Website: crate-barrel
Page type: delivery-shipping
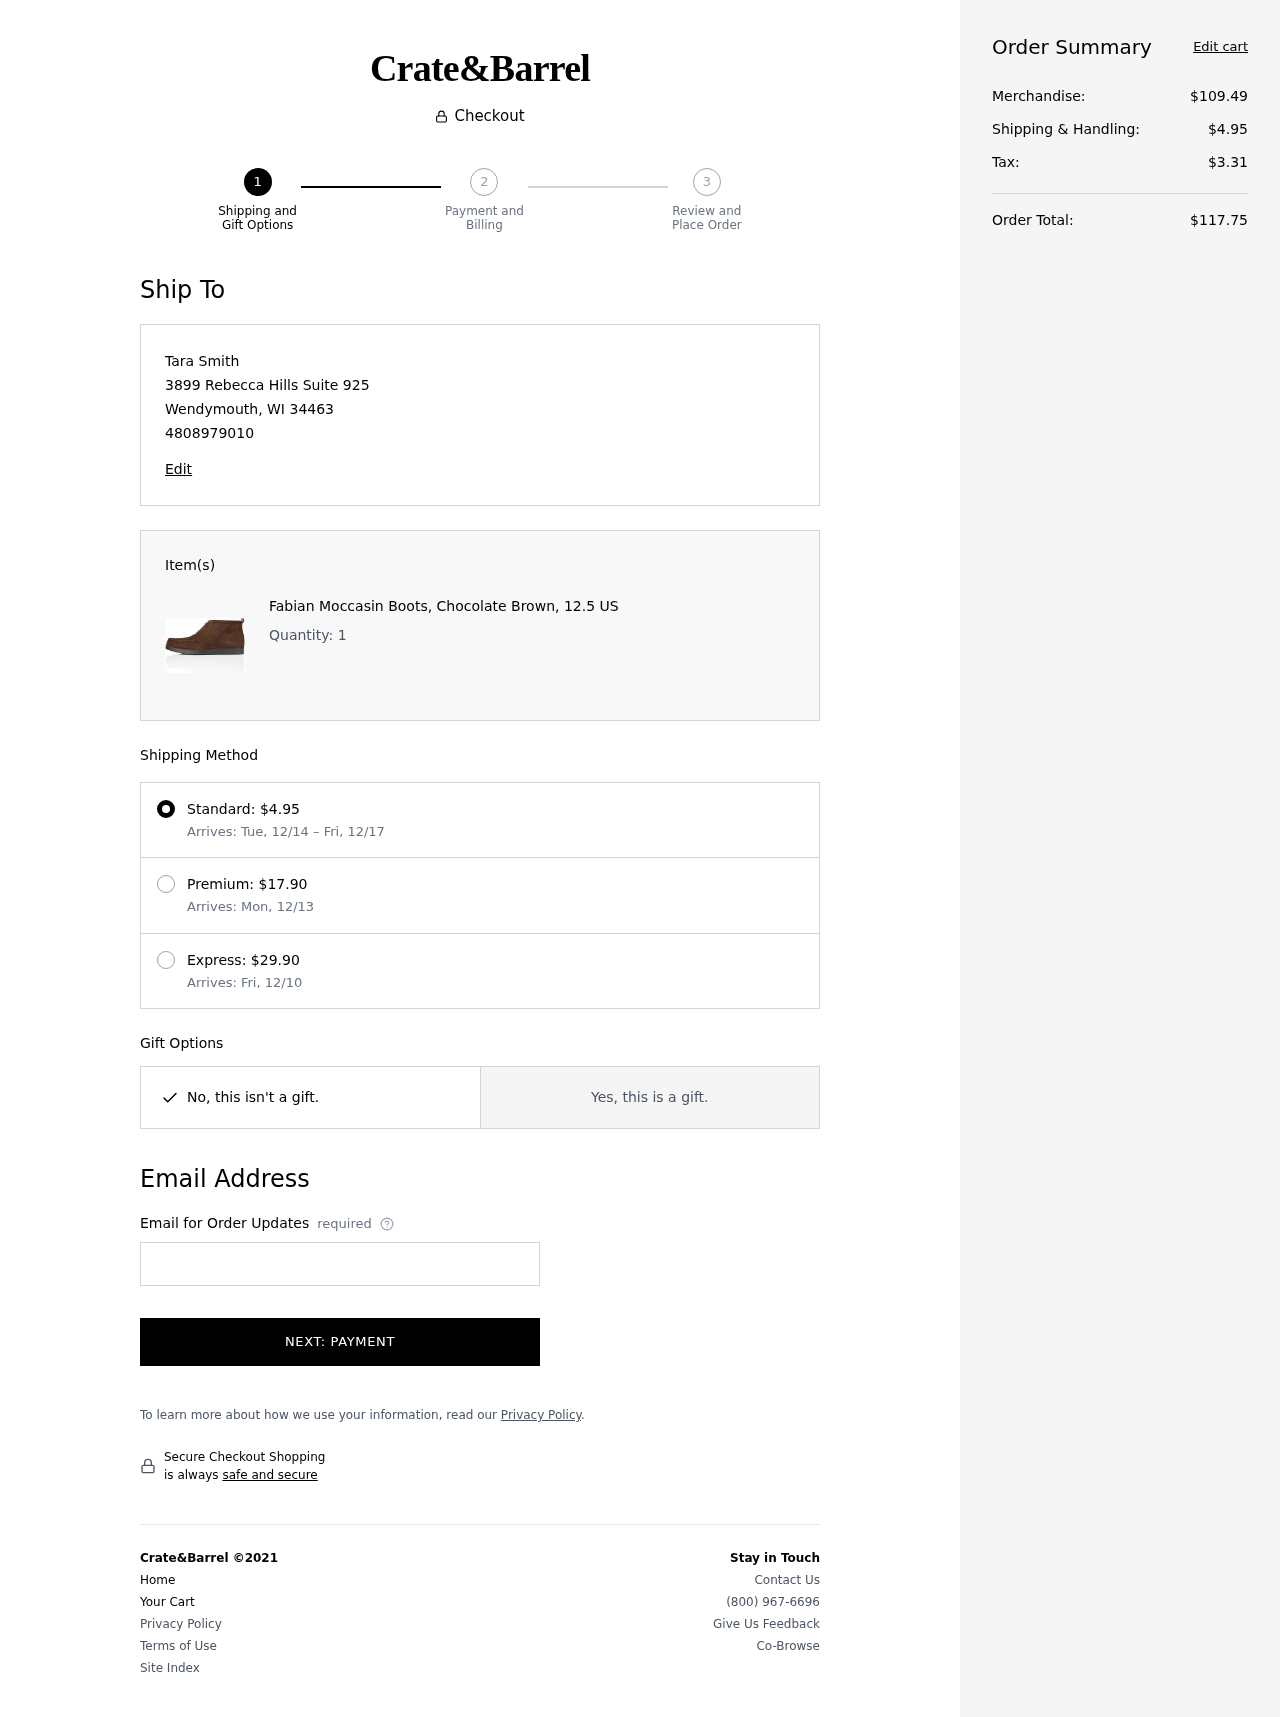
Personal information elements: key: PII_CITY
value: Wendymouth
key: PII_EMAIL
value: tara.smith@gmail.com
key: PII_FULLNAME
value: Tara Smith
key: PII_PHONE
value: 4808979010
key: PII_POSTCODE
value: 34463
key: PII_STATE_ABBR
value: WI
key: PII_STREET
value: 3899 Rebecca Hills Suite 925
Product elements: key: PRODUCT1_NAME
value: Fabian Moccasin Boots, Chocolate Brown, 12.5 US
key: PRODUCT1_QUANTITY
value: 1
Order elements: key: ORDER_SHIPPING_COST
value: $4.95
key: ORDER_SHIPPING_DATE
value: Tue, 12/14
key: ORDER_DELIVERY_DATE
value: Fri, 12/17
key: ORDER_SHIPPING_COST2
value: $17.90
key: ORDER_DELIVERY_DATE2
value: Arrives: Mon, 12/13
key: ORDER_SHIPPING_COST3
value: $29.90
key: ORDER_DELIVERY_DATE3
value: Arrives: Fri, 12/10
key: ORDER_SUBTOTAL
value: $109.49
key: ORDER_TAX
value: $3.31
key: ORDER_TOTAL
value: $117.75